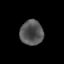
Tissue: skin
Cell type: Epithelial cells
Senescence score: 0.2783
Nuclear area (px): 559
Mean DAPI intensity: 84.844